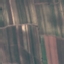
Land use / land cover class: PermanentCrop